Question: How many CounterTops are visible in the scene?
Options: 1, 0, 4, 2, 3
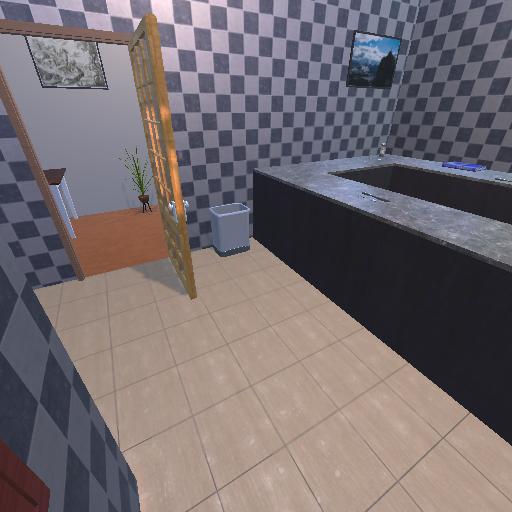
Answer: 1